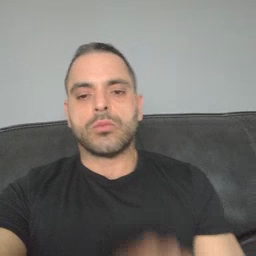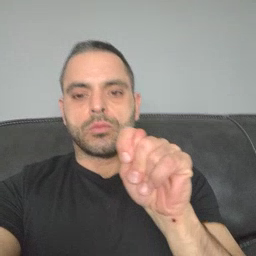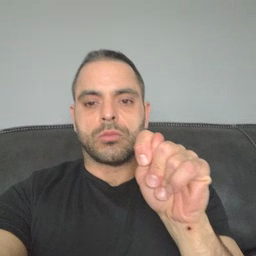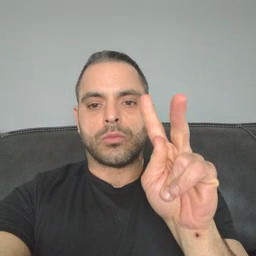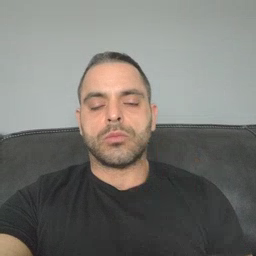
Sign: TV